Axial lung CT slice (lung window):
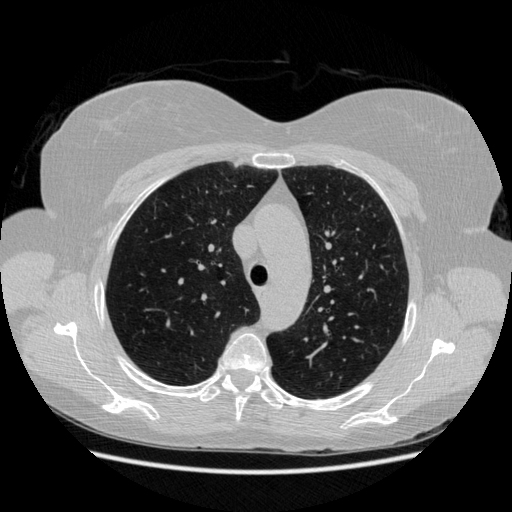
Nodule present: no